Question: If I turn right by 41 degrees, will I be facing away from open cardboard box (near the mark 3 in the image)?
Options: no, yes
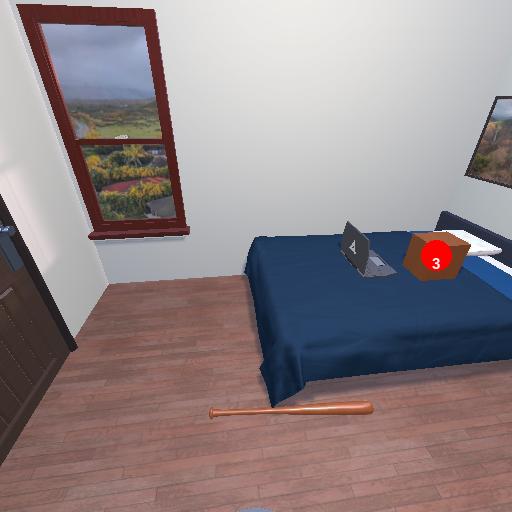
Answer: no